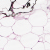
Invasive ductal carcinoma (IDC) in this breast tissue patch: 0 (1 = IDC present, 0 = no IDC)